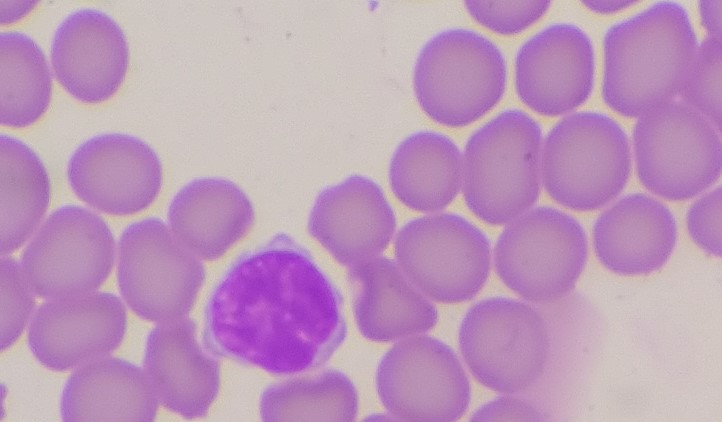
White blood cell type: Lymphocyte